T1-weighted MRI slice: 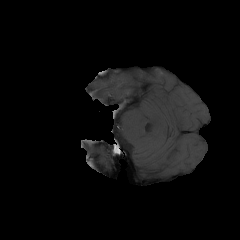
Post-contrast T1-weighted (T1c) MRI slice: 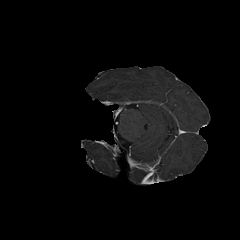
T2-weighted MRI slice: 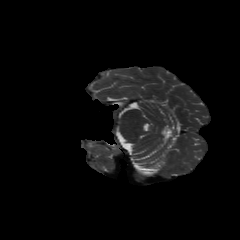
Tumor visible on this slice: no